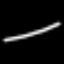
Label: line